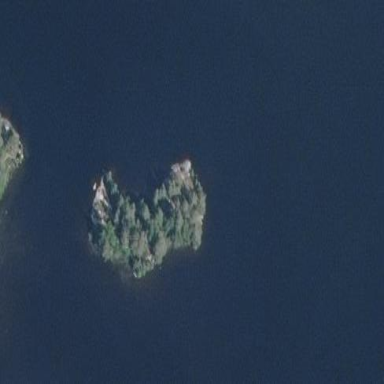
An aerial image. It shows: Islet.